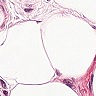
Metastatic tissue present: no